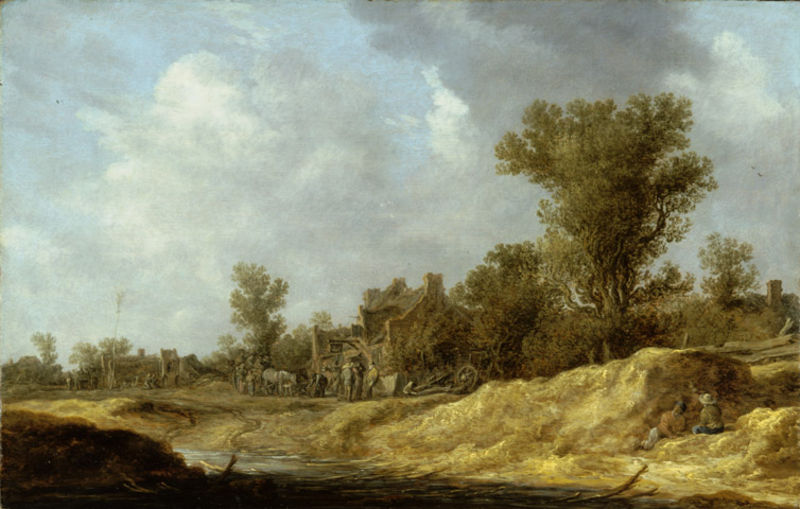
Titel: Landschaft mit Landleuten
Künstler: Jan van Goyen
Standort: Karlsruhe
Institution: Staatliche Kunsthalle Karlsruhe
Schlagwörter: baum, blau, dunkel, gemälde, gruppe, himmel, schatten, wasser, weiß, wolken, bäume, fluss, gelb, grün, landschaft, menschen, sand, see, sitzen, stadt, ufer, äste, abend, braun, hell, hut, hüte, licht, männer, straße, dach, haus, tier, tiere, weg, wolke, beige, leute, mensch, niederlande, öl, bach, erde, feld, horizont, häuser, natur, vögel, gewässer, hütte, sonne, sitzend, paar, personen, wald, arbeit, bauern, esel, genre, kamin, karren, landleben, pferd, pferde, turm, pfütze, sommer, ruhen, zwei, arbeiten, ernte, heu, heuernte, mittag, spuren, trocken, hang, dorf, giebel, kuh, landschaftsmalerei, rind, bauernhof, hof, hütten, idylle, pause, picknick, rast, fuhrwerke, kutsche, kutschen, arbeiter, rad, wagen, wagenrad, böschung, romantik, staffage, monet, manet, liegend, bauer, panorama, ruine, offen, flussbett, idyll, wolkig, wägen, schlamm, niederländisch, maultier, tümpel, gehöft, siedlung, landwirtschaft, zerstört, bulle, ochse, stier, rasten, mittelgrund, sone, reisen, himmer, heuballen, furt, wassr, nutztiere, hauhaufen, rauchfang, 1750, weägen, flauß, wolkenmenschen